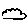
Label: cloud